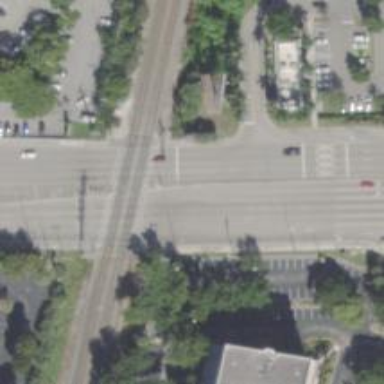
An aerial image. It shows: Crossing for the railway.